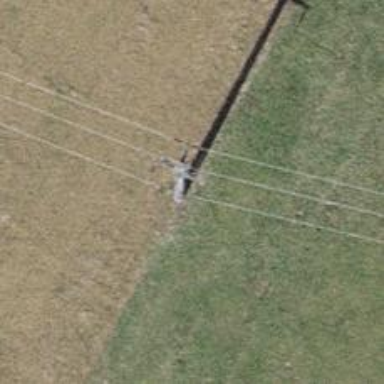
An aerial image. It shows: Power pole.